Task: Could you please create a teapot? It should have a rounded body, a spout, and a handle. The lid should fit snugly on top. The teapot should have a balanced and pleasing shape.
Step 175:
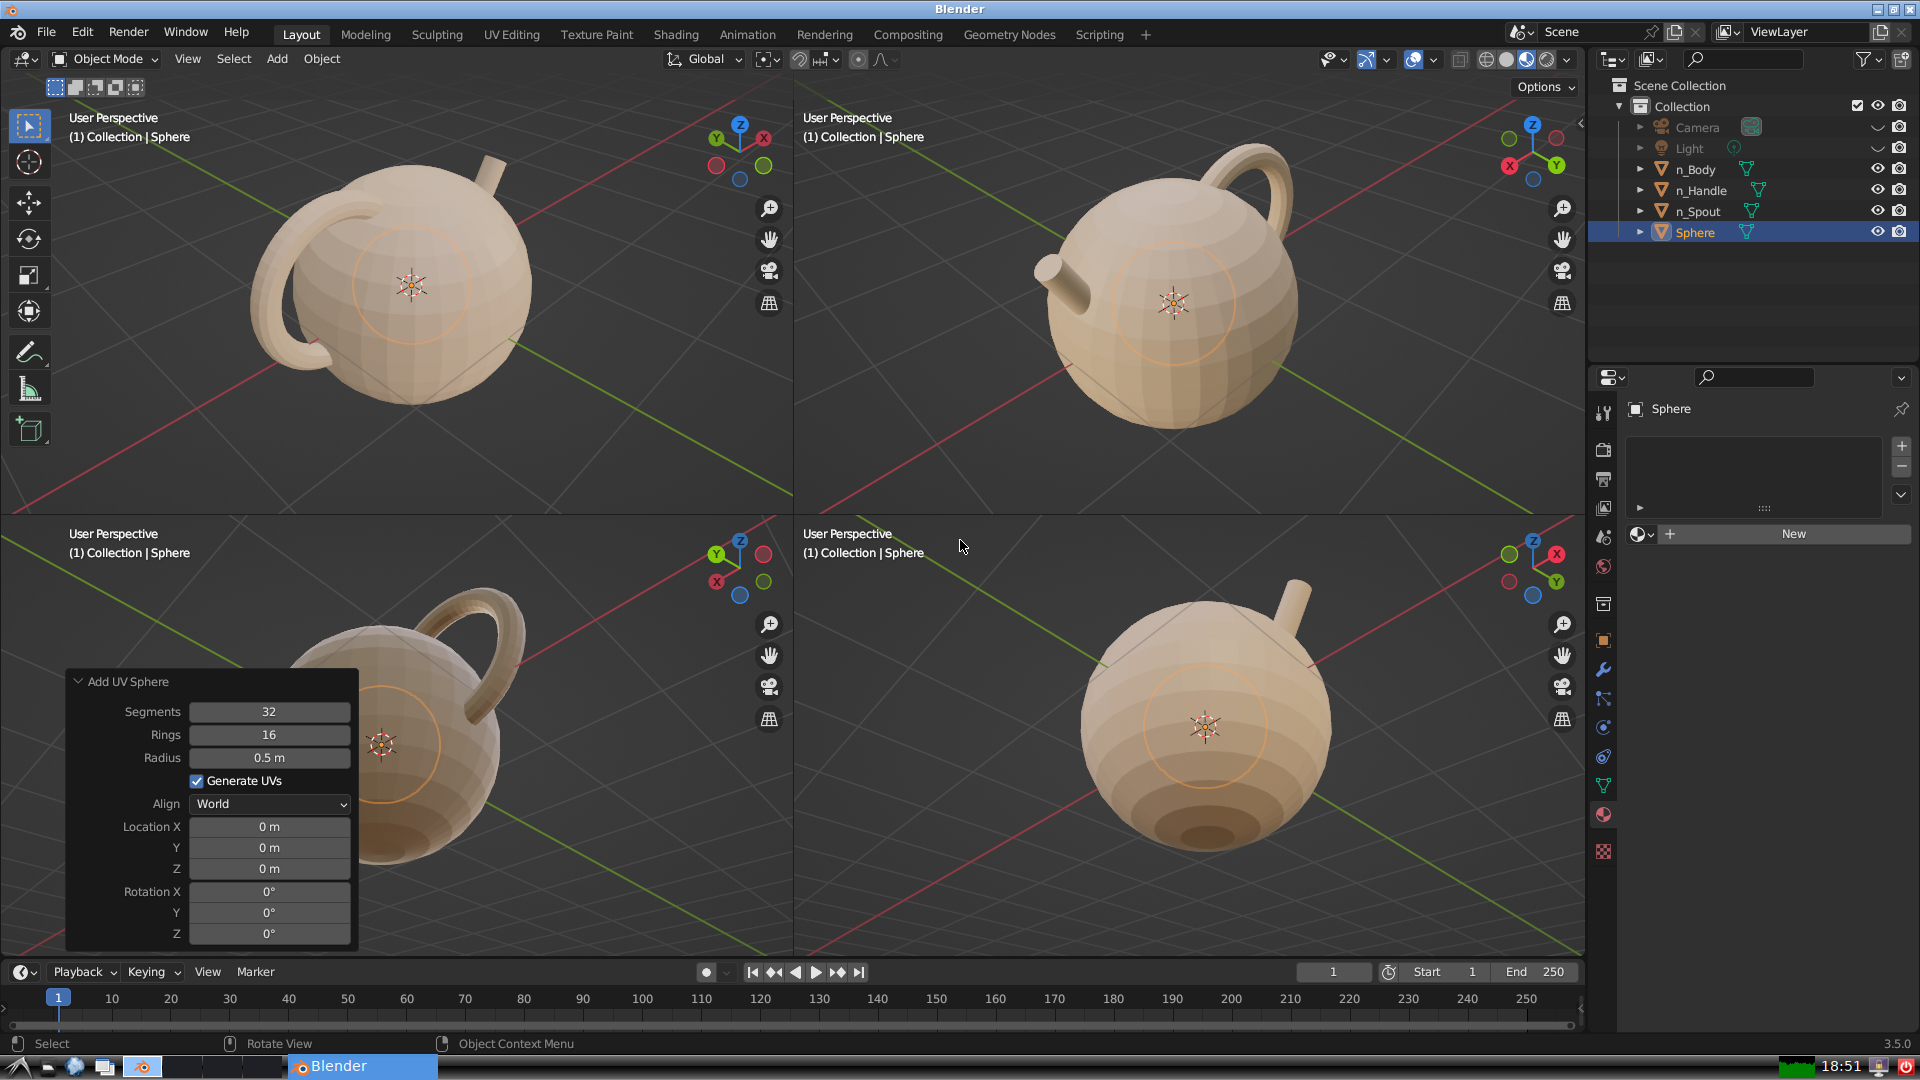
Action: {"key_press": ['Ctrl, Home']}